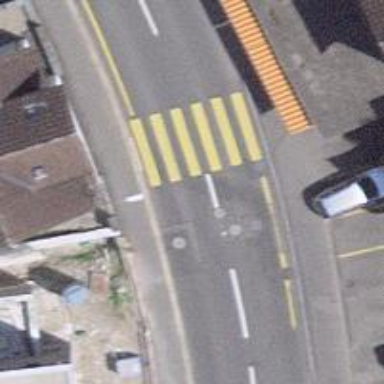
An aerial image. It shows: Uncontrolled zebra crossing with notable zebra markings.